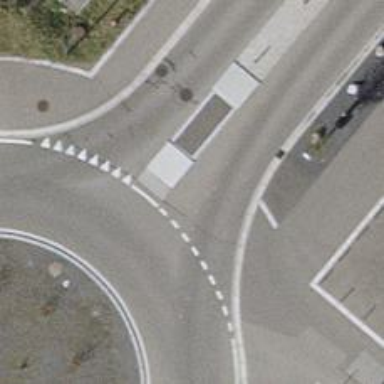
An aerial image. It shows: Marked crossing on the road.